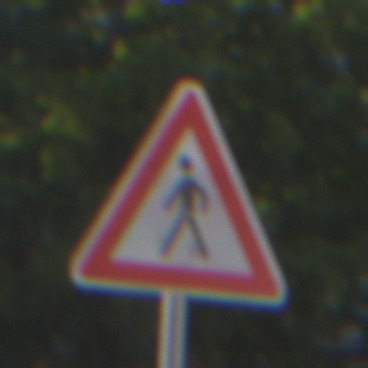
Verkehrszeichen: FussgaengerRechts
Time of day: MorningAfternoon
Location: Outdoor (Urban)
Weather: Clear
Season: NotSpecified
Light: Natural